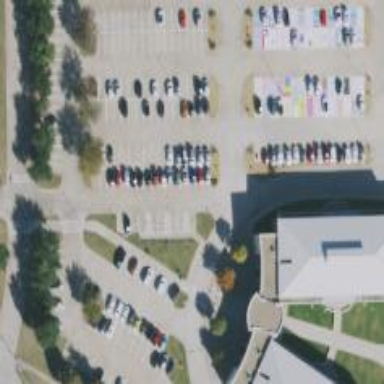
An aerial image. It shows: Parking space.